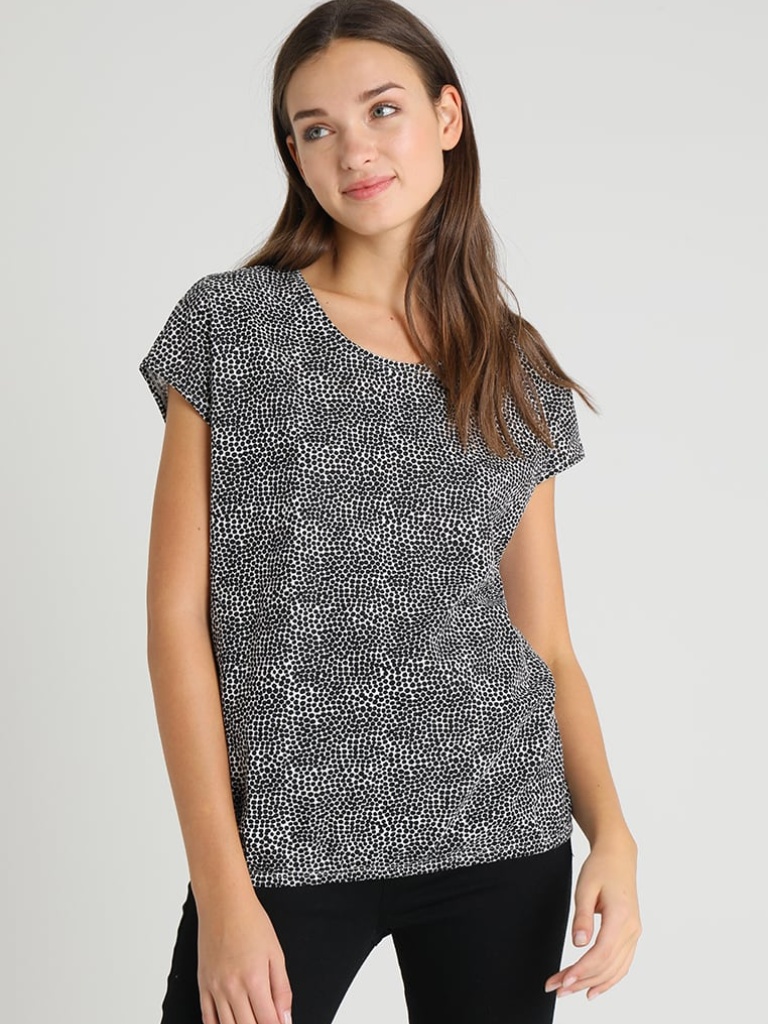
knit relaxed short sleeve hip length Untucked crew t-shirt